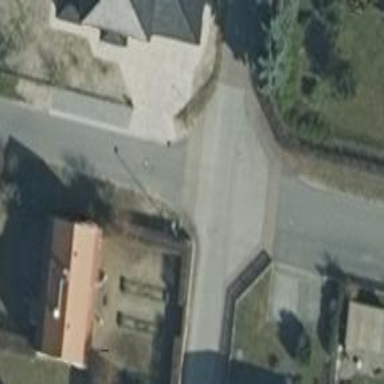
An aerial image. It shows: Residential road.